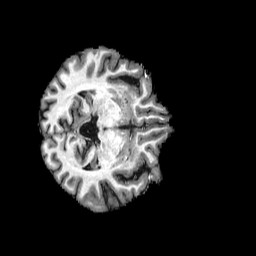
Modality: T1w
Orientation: axial
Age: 31
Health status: healthy
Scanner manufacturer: philips
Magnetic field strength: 3 T
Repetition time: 0.007874 s
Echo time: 0.003612 s